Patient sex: M
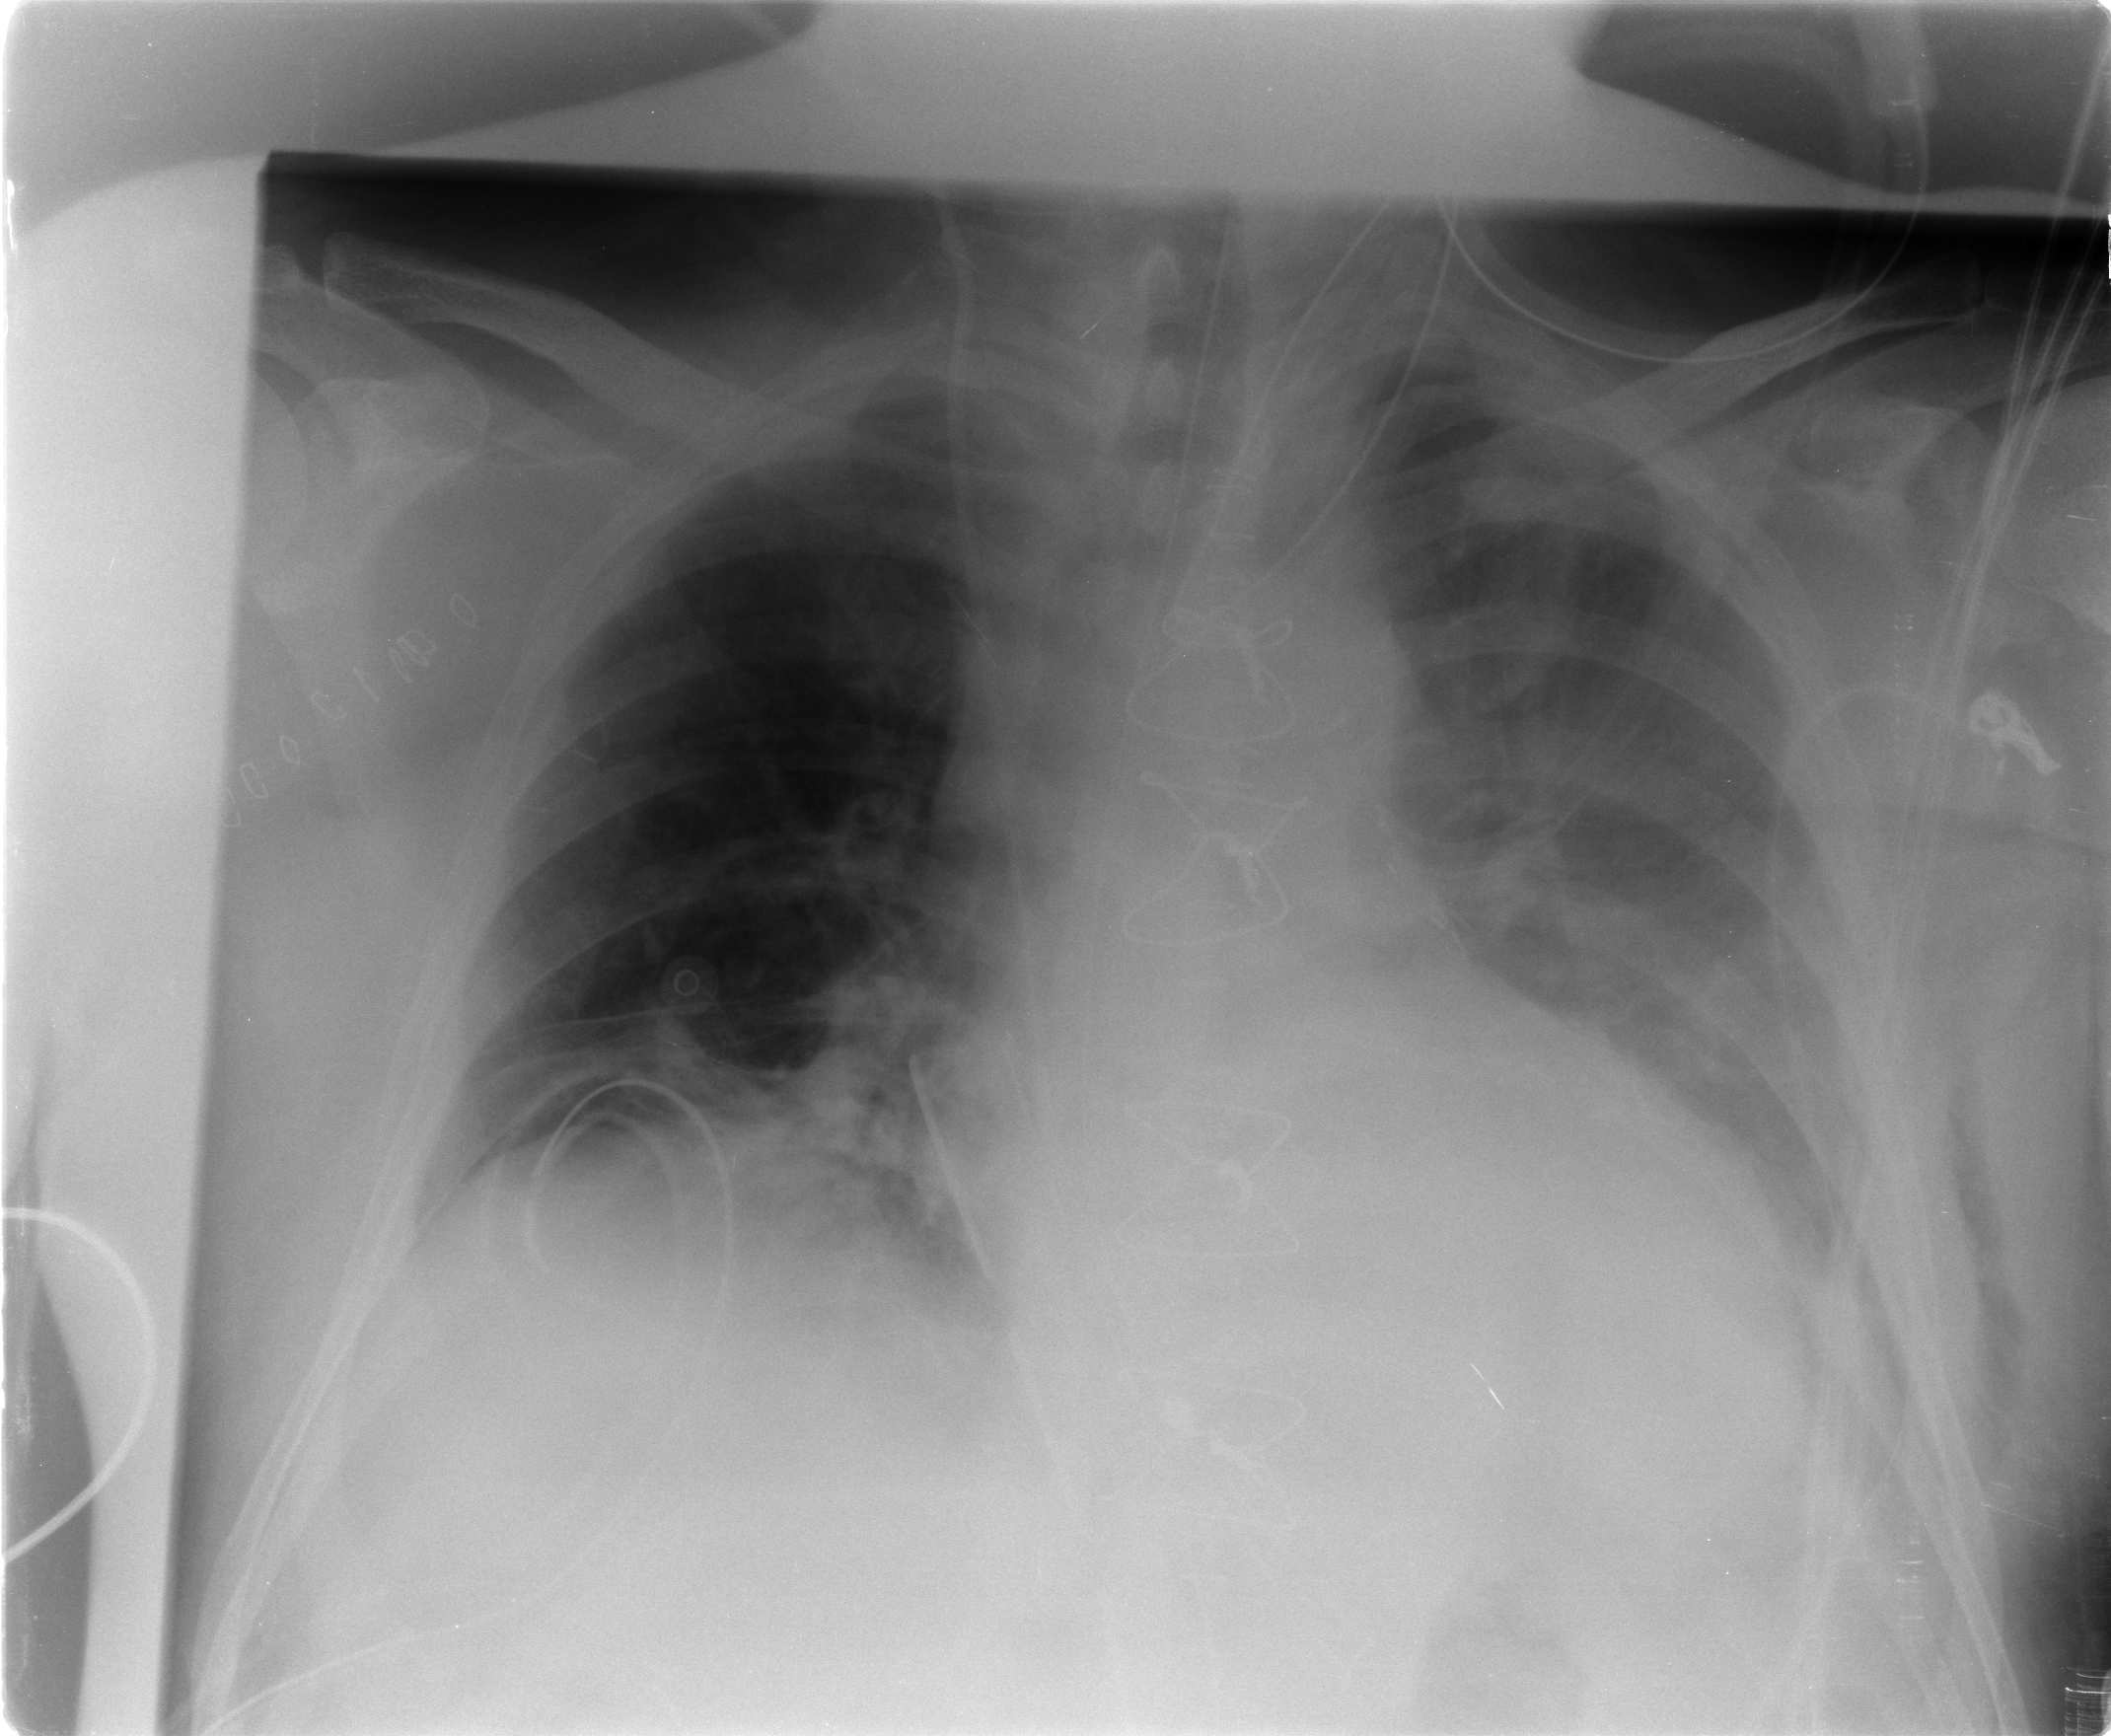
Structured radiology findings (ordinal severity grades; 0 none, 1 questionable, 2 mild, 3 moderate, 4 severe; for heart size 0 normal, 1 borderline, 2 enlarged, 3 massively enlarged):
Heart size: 2
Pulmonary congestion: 2
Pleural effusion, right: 2
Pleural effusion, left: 3
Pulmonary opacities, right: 0
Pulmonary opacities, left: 0
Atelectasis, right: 3
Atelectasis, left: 2